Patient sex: F
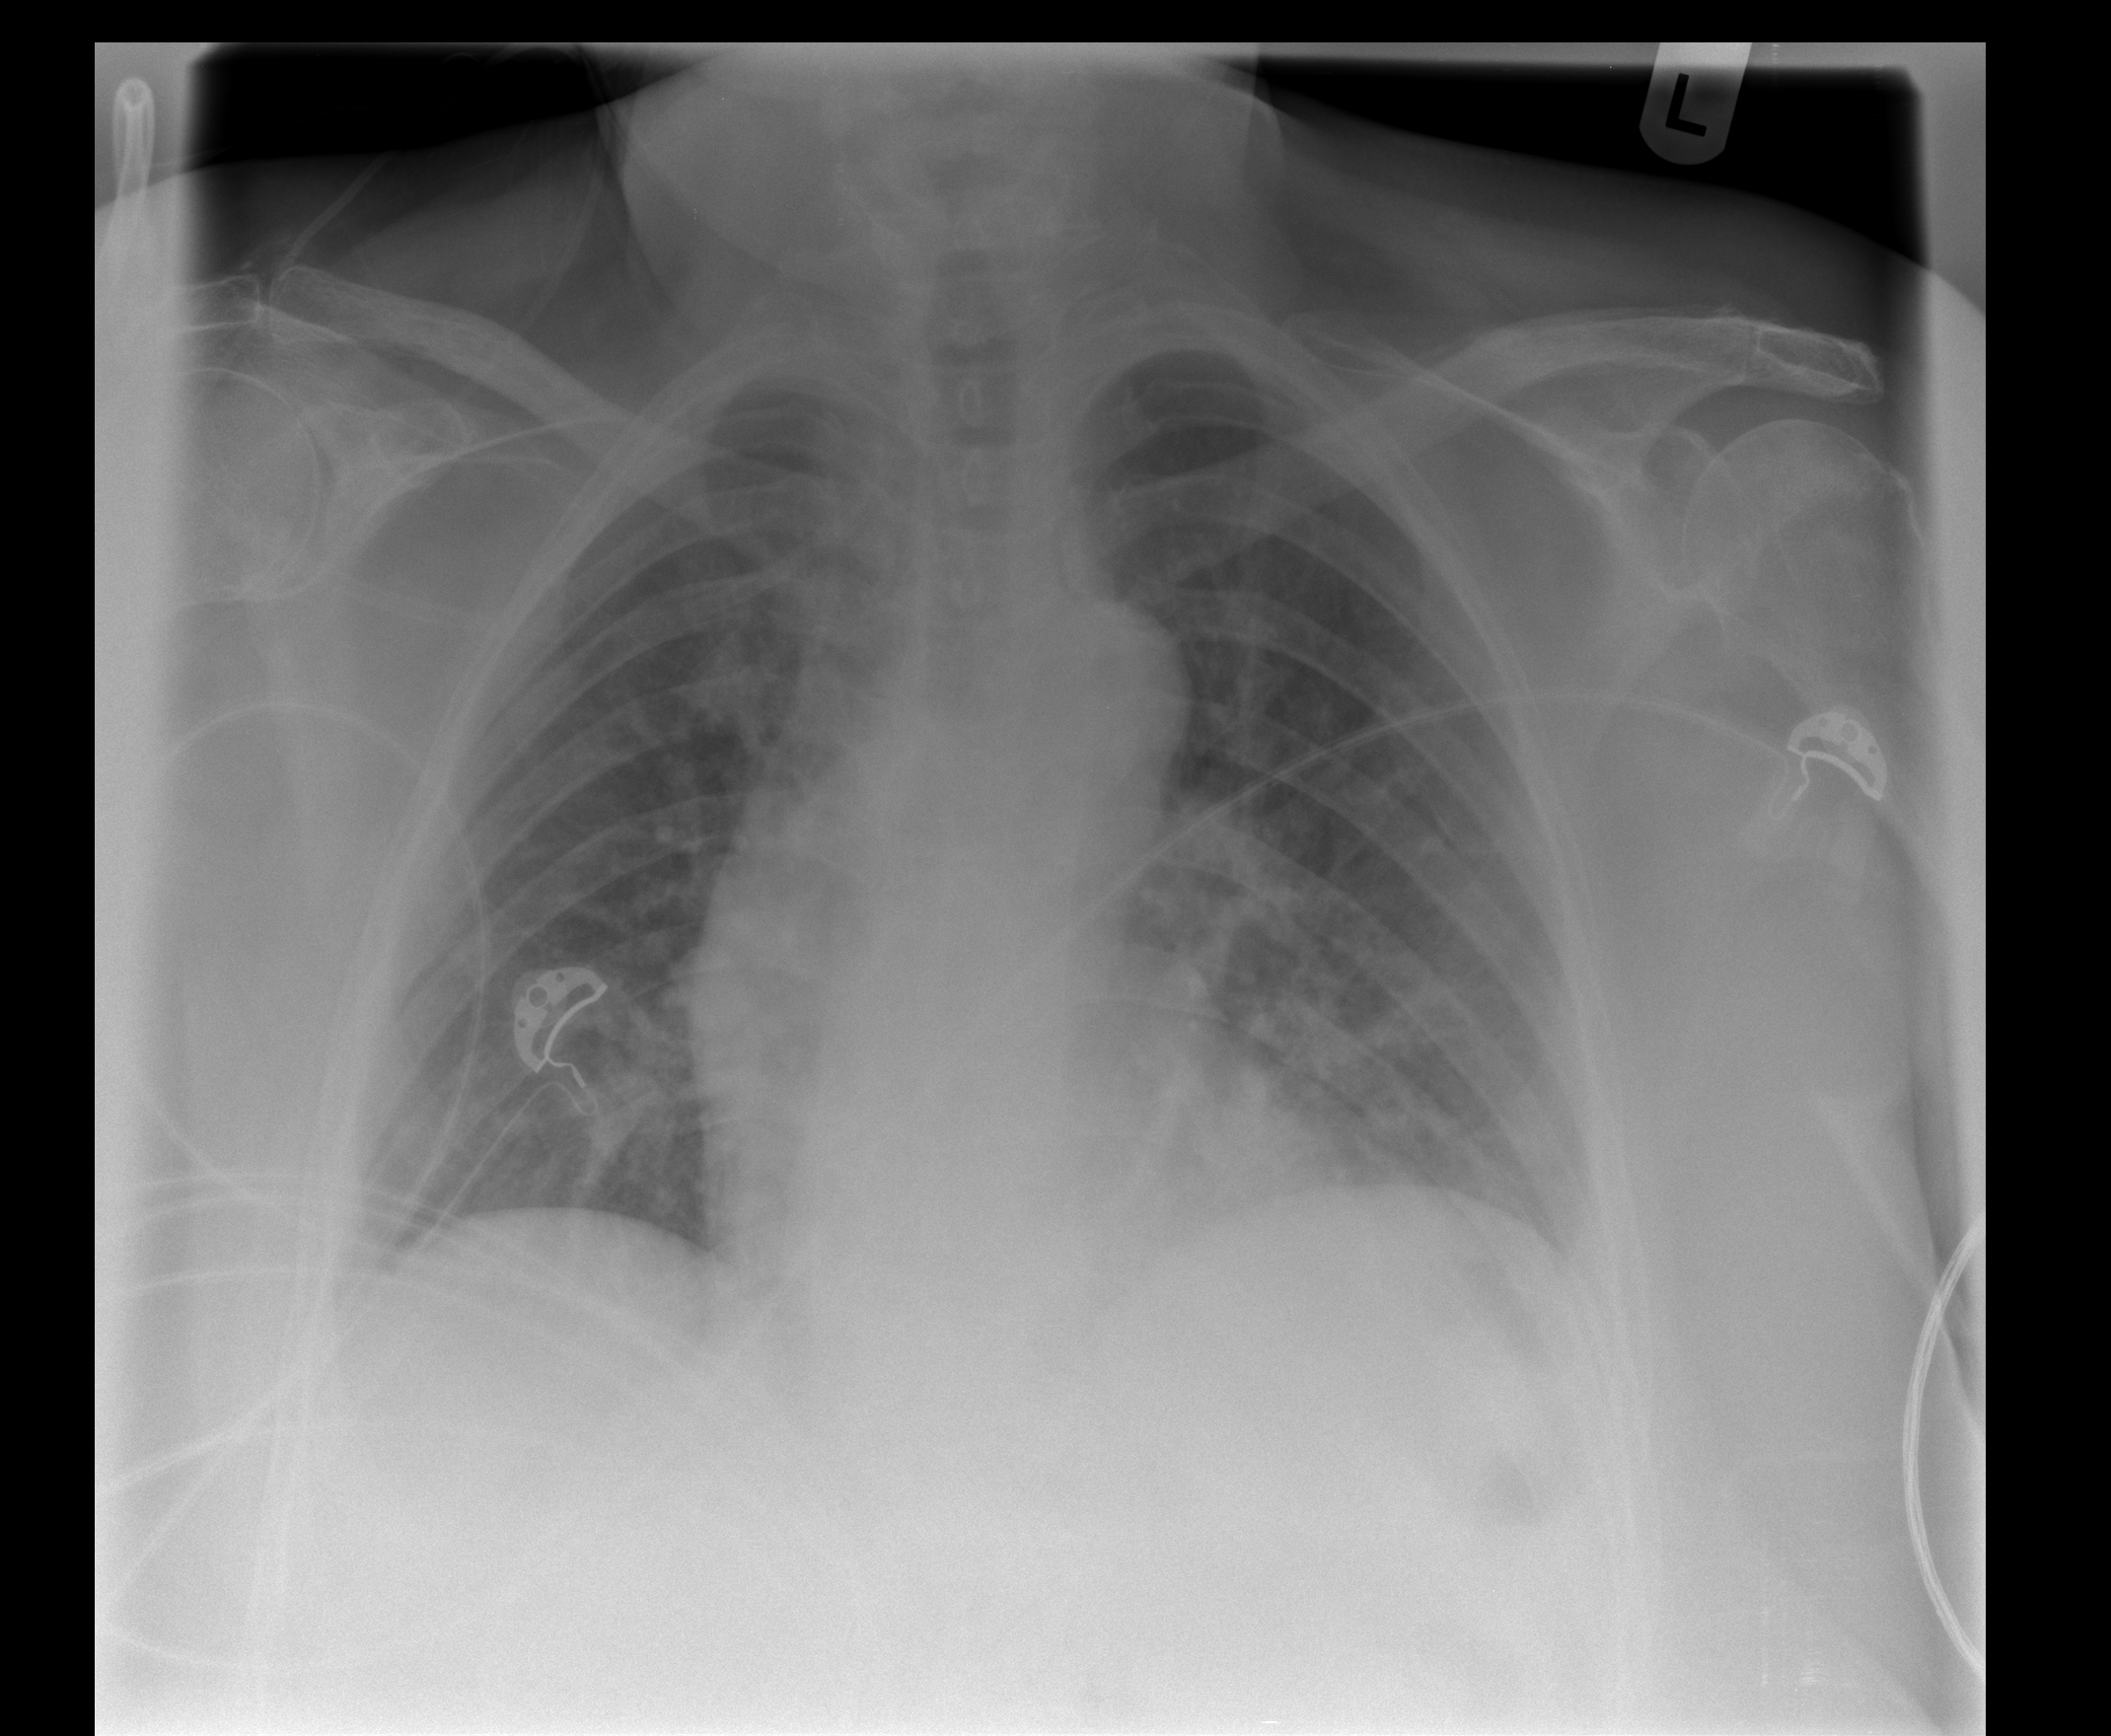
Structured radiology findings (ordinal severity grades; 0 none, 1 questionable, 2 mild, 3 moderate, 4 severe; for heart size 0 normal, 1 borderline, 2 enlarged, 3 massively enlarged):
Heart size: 0
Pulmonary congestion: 0
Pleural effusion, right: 1
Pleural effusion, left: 1
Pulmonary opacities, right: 0
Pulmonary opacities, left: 2
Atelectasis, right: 0
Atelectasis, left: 2